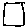
Label: square